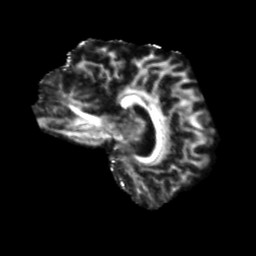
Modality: FA
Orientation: sagittal
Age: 70
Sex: male
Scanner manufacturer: siemens
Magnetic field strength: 3 T
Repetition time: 5.25 s
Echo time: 0.08 s